Question: I looked over the internet, but I couldn't find a solution for this particular query. I have this query:
'''
SELECT *
FROM profile
ORDER BY CASE WHEN country_geoname_id = <PHONE>
THEN 1 ELSE 0 END DESC,
score DESC
'''
I want to know if it's possible to optimize this query by avoiding the filesort. I created an index for the columns ('country_geoname_id' and 'score'), but it didn't help.
EXPLAIN SELECT:

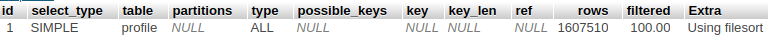
Answer: You make your order condition not sargeable when put it inside a function.
<URL>
if you want use index create an aditional boolean field 'isMyCountry' and create an index for it
Then your query became:
'''
SELECT *
FROM profile
ORDER BY isMyCountry,
score DESC
'''